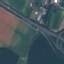
Label: Highway